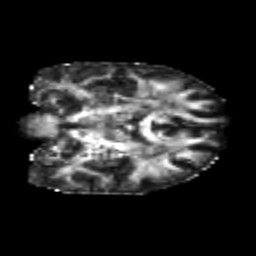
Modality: FA
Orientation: coronal
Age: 25
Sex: female
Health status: healthy
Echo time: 0.074 s